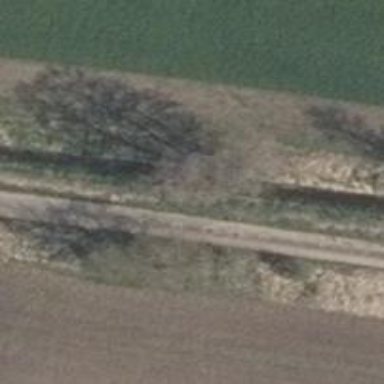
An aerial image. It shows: Deciduous broadleaved tree.